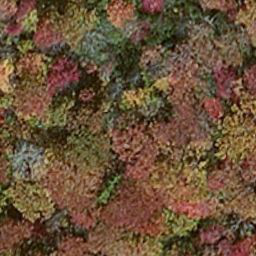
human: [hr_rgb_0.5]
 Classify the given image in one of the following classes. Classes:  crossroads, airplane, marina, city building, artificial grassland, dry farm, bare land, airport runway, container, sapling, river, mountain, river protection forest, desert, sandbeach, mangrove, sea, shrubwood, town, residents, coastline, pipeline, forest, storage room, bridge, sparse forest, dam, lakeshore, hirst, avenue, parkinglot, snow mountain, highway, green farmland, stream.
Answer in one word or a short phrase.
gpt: mangrove